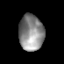
Tissue: prostate
Cell type: T cells
Senescence score: 0.7758
Nuclear area (px): 871
Mean DAPI intensity: 138.187